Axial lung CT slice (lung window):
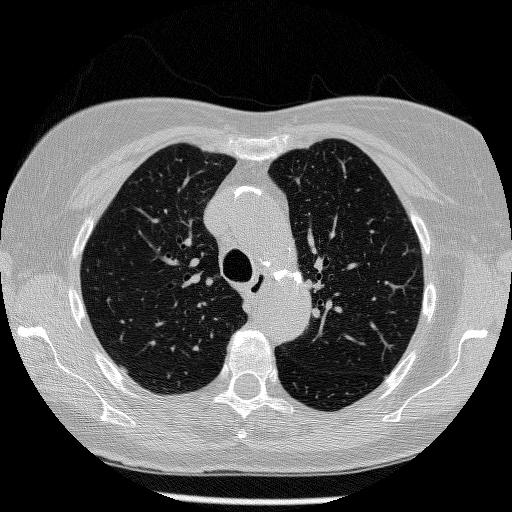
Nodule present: yes
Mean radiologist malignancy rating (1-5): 3